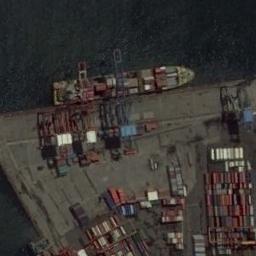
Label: ship